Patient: sex M, age 61
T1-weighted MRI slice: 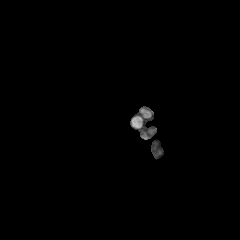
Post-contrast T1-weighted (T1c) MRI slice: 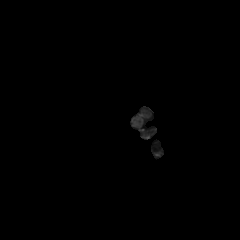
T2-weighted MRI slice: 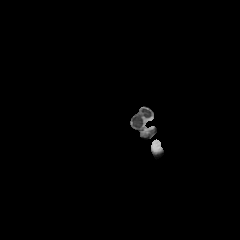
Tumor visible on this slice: no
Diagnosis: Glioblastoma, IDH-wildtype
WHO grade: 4